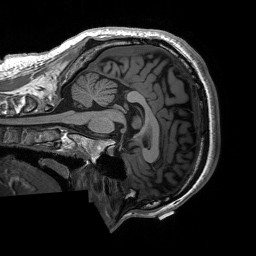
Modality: T1w
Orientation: sagittal
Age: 22
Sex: male
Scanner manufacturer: siemens
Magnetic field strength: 3 T
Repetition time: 2.53 s
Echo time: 0.00227 s